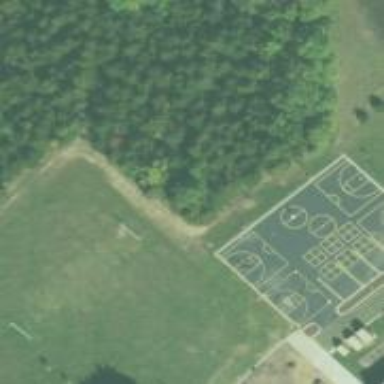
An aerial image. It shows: Schoolyard designated as leisure land.